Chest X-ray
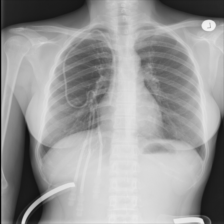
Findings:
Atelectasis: negative
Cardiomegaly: negative
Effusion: negative
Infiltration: negative
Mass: negative
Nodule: negative
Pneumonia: negative
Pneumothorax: negative
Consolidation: negative
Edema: negative
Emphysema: negative
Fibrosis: negative
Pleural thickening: negative
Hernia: negative